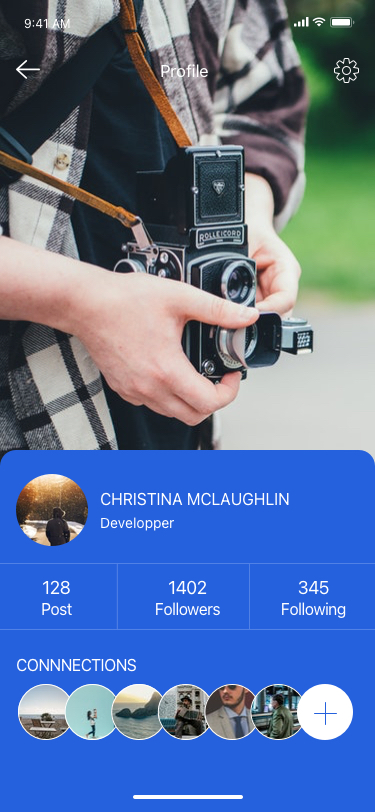
Text in this UI design:
Profile
Connnections
Post
128
Followers
1402
Following
345
Developper
Christina McLaughlin